Interaction volume radius: 5 \u00c5
Interaction volume height: 10 \u00c5
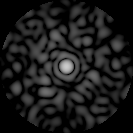
Disorder parameter: 0.836